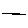
Label: line